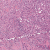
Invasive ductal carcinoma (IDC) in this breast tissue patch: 1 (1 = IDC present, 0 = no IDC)